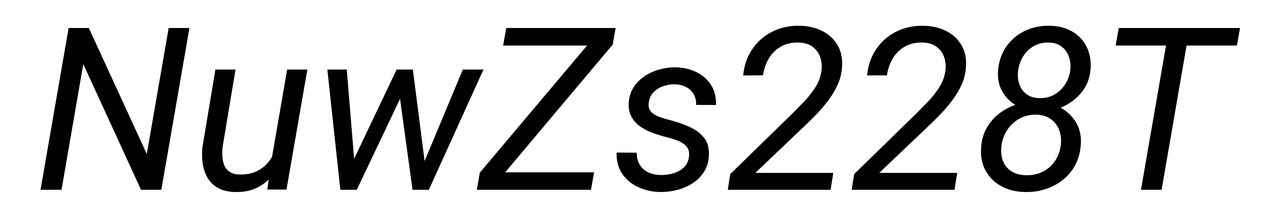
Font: Roboto-Italic_Italic